Aerial crown-view tile of a tropical tree (Barro Colorado Island, Panama), acquired 20250124:
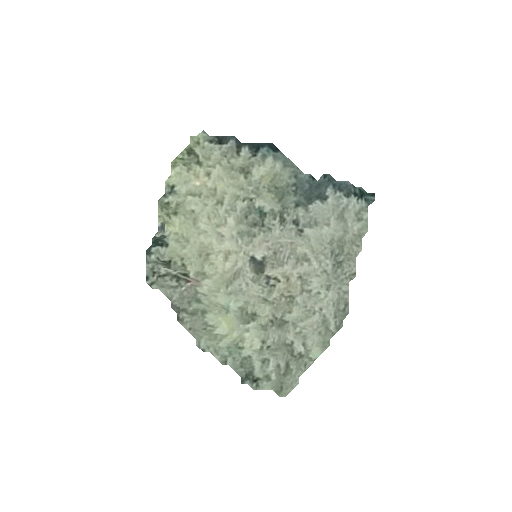
Species: Quararibea stenophylla
GBIF accepted scientific name: Quararibea stenophylla
Crown area: 59.142 m²